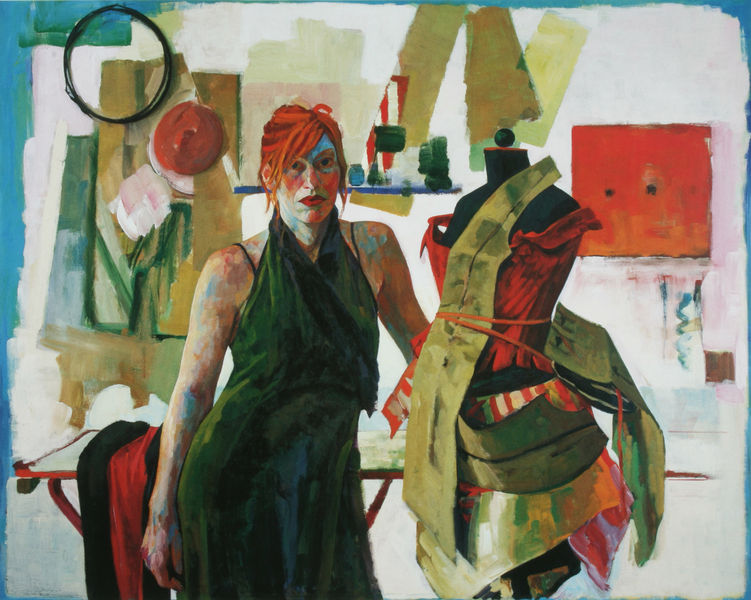
Titel: Ballet Russe
Künstler: Xenia Hausner
Standort: Künzelsau
Institution: Sammlung Würth
Schlagwörter: grün, frau, haar, kleid, blick, rot, malerei, mode, bild, porträt, figur, haare, modell, moderne, impressionistisch, atelier, anprobe, brett, schneiderei, bügelbrett, moderene